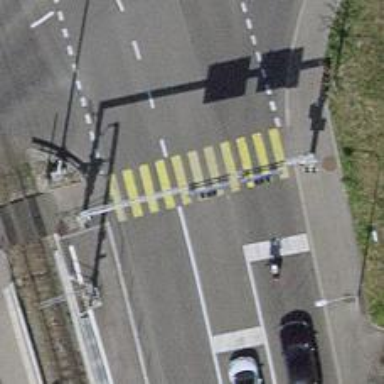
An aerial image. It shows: Crossing with traffic signals.